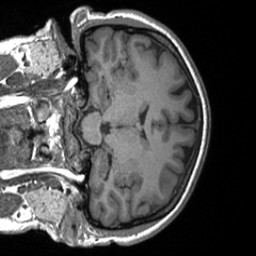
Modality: T1w
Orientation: coronal